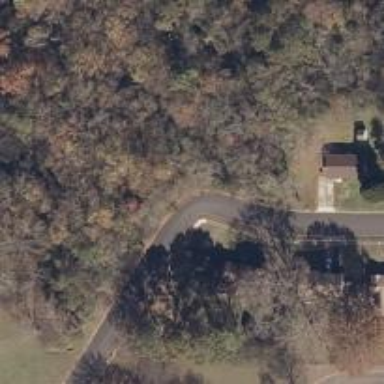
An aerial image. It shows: Residential road with sidewalk on the left.